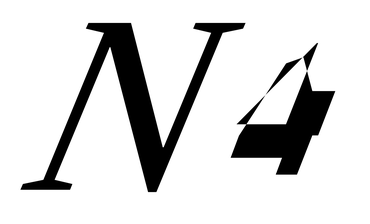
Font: LibreCaslonText-Italic_Medium_Italic